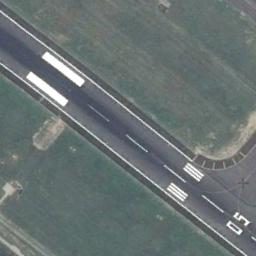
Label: runway